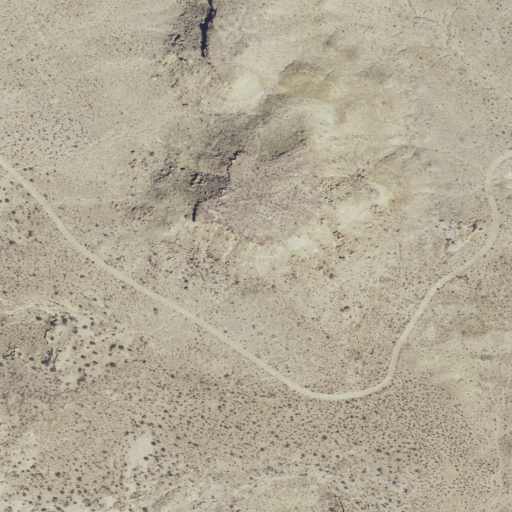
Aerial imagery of bench in Utah named John Henry Bench containing only shrub